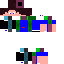
A male human skin with medium skin, wearing brown long hair dressed in a blue tshirt and black pants, featuring a closed mouth.